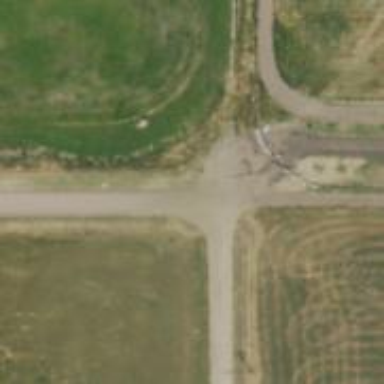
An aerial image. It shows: Road with stop sign.